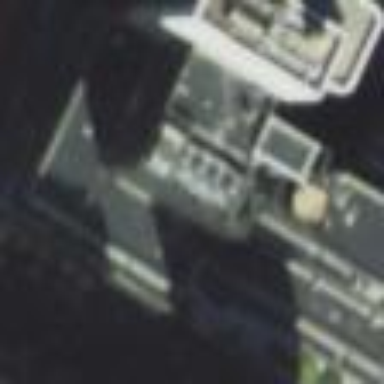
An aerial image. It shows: Building with flat concrete roof.